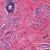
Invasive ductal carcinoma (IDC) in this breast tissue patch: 0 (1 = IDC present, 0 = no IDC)